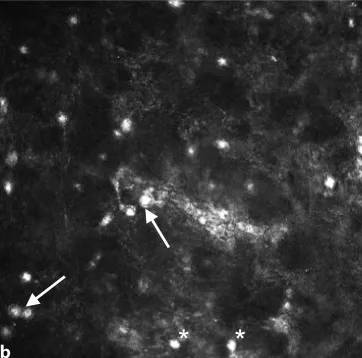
B; In vivo confocal microscopic image showing the presence of numerous double-walled Acanthamoeba cysts (white arrows) and presumed trophozoites (asterisks) in the central anterior corneal stroma. Field size 400 x 400 microm, focus depth set at 58 microm.
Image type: pathology (immunostaining)